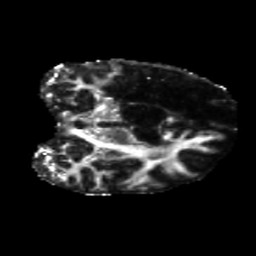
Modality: FA
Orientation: coronal
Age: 49
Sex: male
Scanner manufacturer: siemens
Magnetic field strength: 3 T
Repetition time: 5.25 s
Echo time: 0.08 s